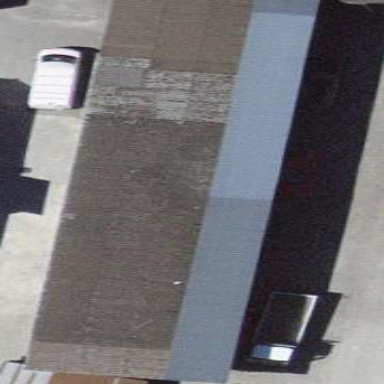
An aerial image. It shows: View of roof of building.